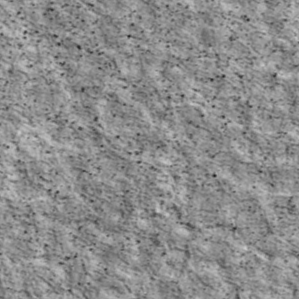
Label: non_frost